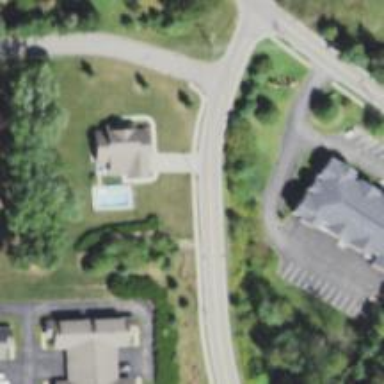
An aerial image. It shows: Residential road with asphalt surface and sidewalk on the left side.